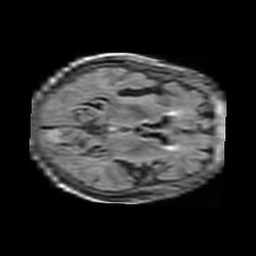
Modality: FLAIR
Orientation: axial
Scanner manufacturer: philips
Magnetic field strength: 1.5 T
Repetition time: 11 s
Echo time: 0.14 s